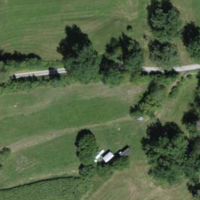
EUNIS habitat code: 24
Species observed at this site:
Vincetoxicum hirundinaria
Geranium sanguineum